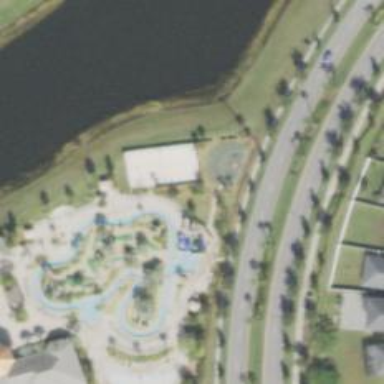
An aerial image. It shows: Water slide attraction.